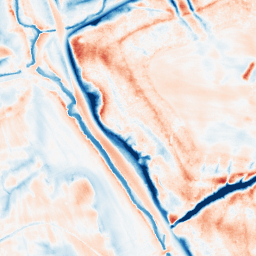
Category: edge_preserving
Decomposition family: guided
Decomposition parameters: radius: 8
eps: 1
Upsampling method: sinc_hamming
Upsampling parameters: scale: 2
kernel_size: 8
Upsampling scale: 2